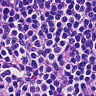
Metastatic tissue present: no